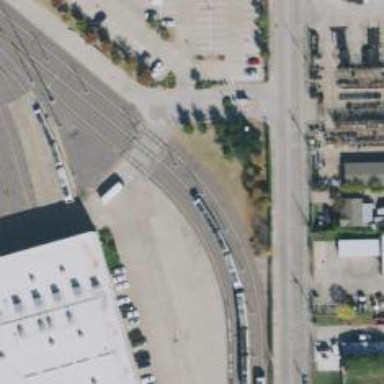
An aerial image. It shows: Light rail service yard with electrified contact lines.